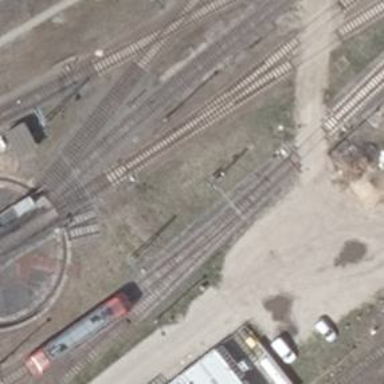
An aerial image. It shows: Railway switch.